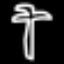
Label: palm tree